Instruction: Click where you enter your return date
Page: home
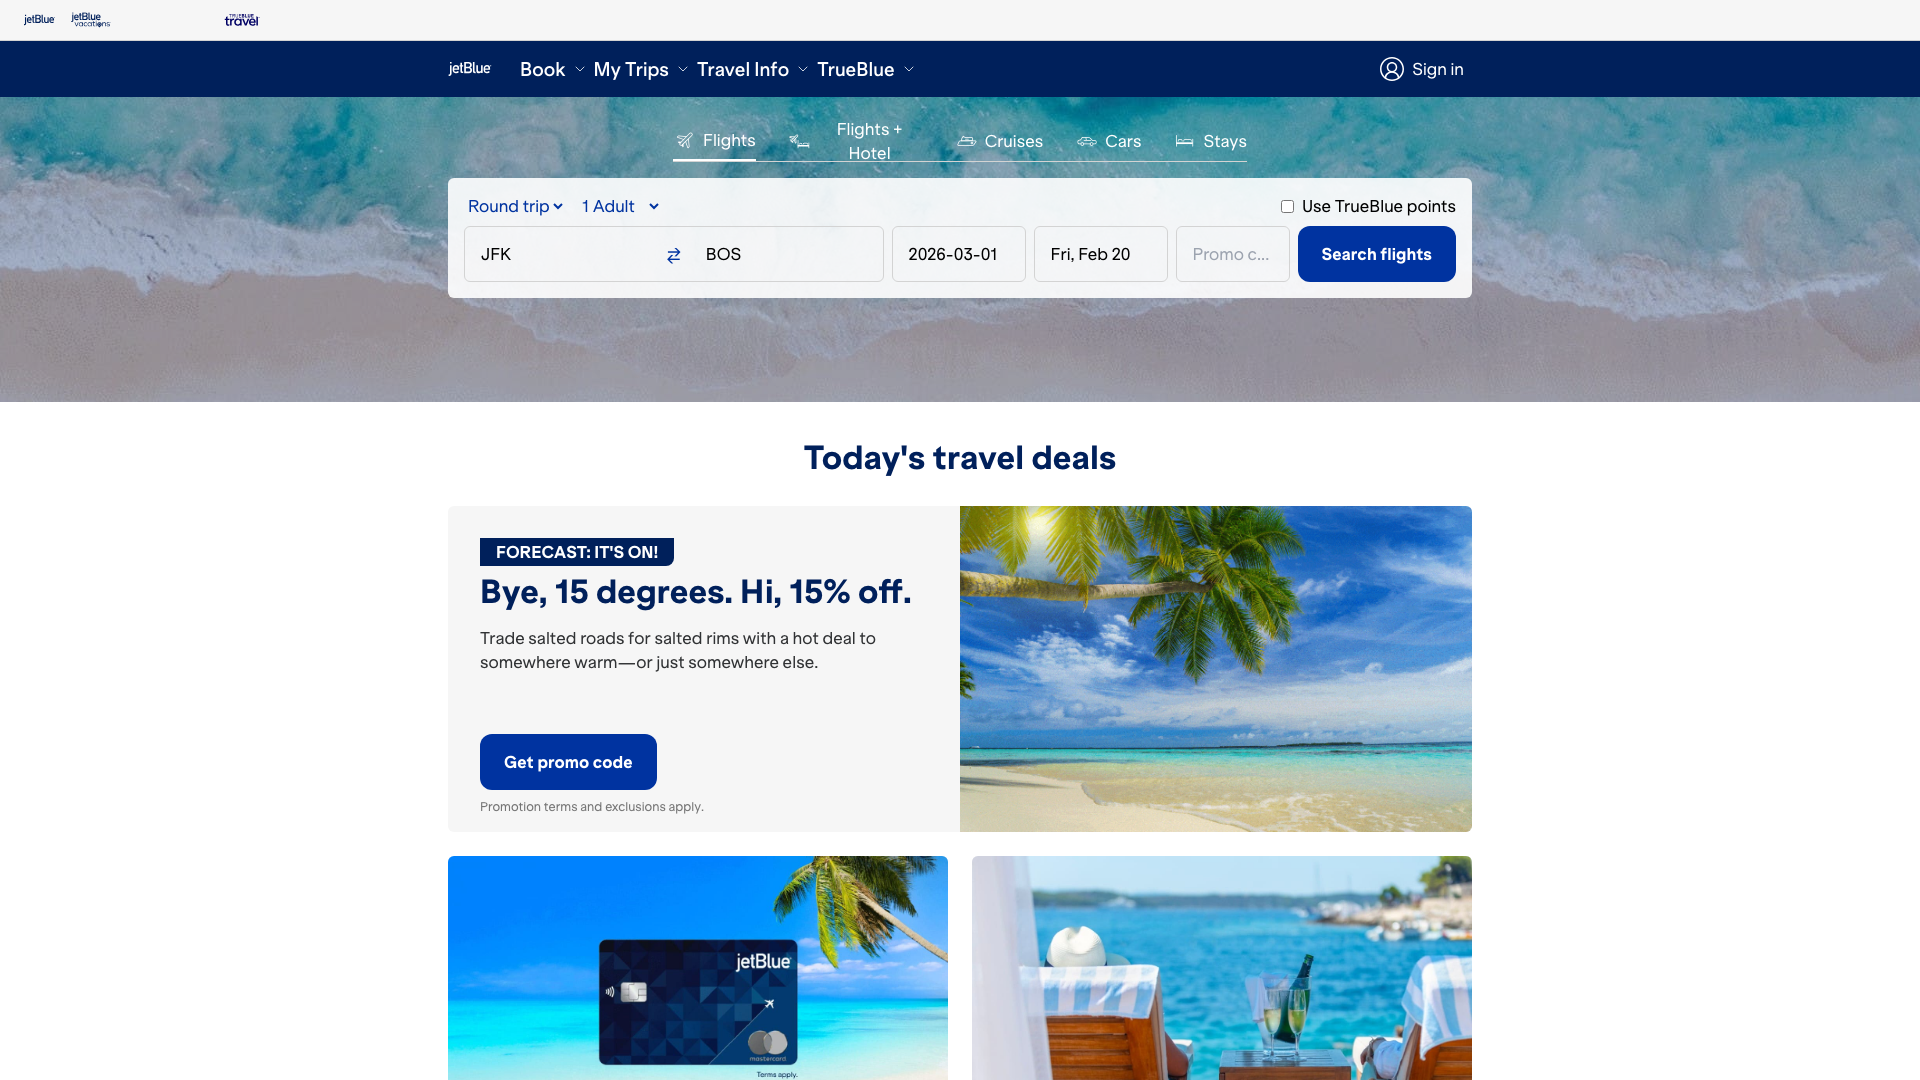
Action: click